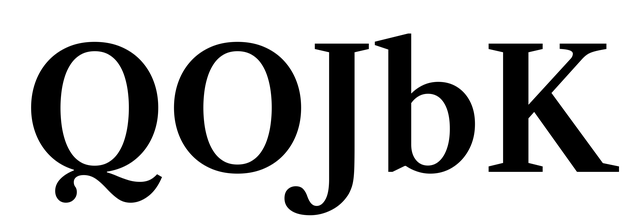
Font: LibreCaslonText_SemiBold